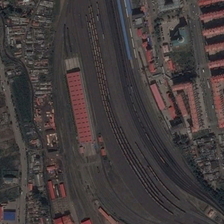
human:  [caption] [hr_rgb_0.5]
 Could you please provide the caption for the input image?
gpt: a lot of trees were planted around the railway station .

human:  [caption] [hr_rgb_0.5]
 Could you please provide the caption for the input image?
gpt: a lot of trees were planted around the railway station .

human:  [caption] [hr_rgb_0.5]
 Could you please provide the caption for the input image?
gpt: here are many red roof houses around the railway station .

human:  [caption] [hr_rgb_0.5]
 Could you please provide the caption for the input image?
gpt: here are many red roof houses around the railway station .

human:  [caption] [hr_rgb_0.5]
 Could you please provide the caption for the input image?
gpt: here are many red roof houses around the railway station .